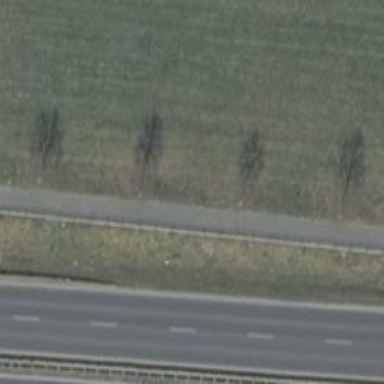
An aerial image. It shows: Avenue lined with deciduous broadleaved trees.